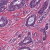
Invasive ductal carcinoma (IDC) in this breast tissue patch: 1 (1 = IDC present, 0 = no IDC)